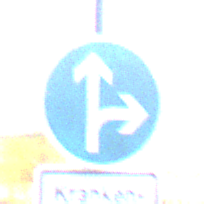
Verkehrszeichen: VorgeschriebeneFahrtrichtungGeradeausOderRechts
Zusatzzeichen unten: BesondereFahrzeugeUndTransportgueter4
Umgebung: Outdoor, Urban
Tageszeit: SunriseSunset
Wetter: PartlyCloudy
Licht: Natural
Jahreszeit: NotSpecified
Kontrast: MediumContrast